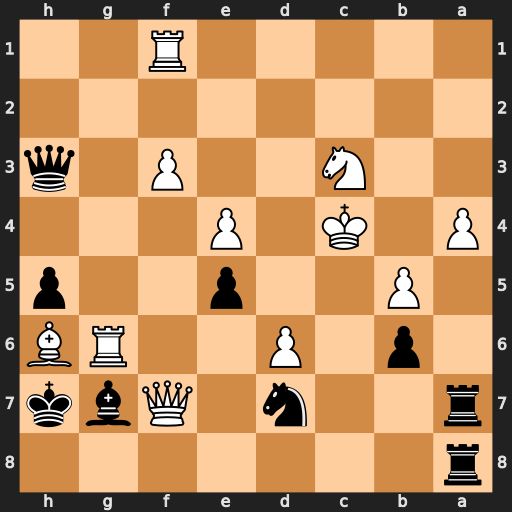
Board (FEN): r7/r2n1Qbk/1p1P2RB/1P2p2p/P1K1P3/2N2P1q/8/5R2
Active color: b
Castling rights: -
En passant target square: -
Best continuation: Qxf1+ Kb4 Rxa4+ Nxa4 Qb1+ Kc3 Rc8+